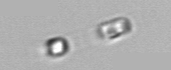
Label: Skeletonema